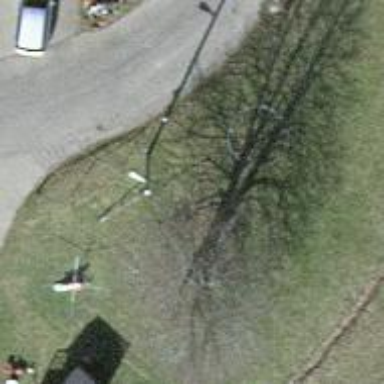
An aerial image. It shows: Minor power line.